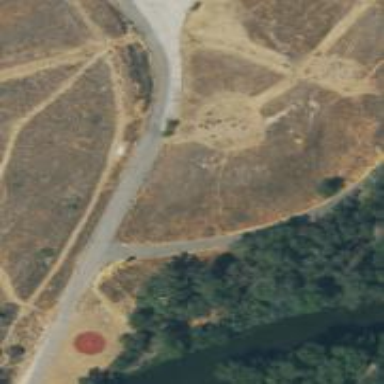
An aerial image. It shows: Disc golf basket.